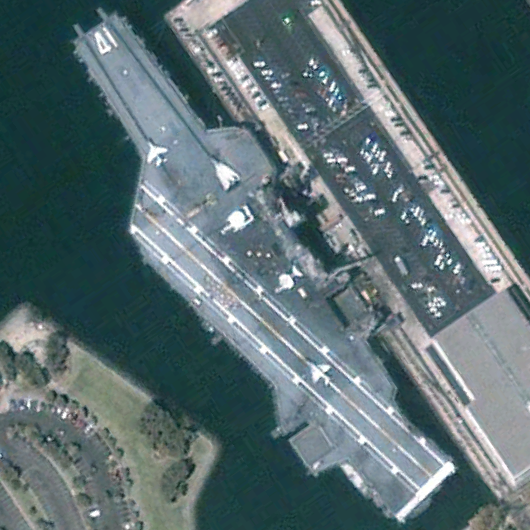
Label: Midway-class_aircraft_carrier